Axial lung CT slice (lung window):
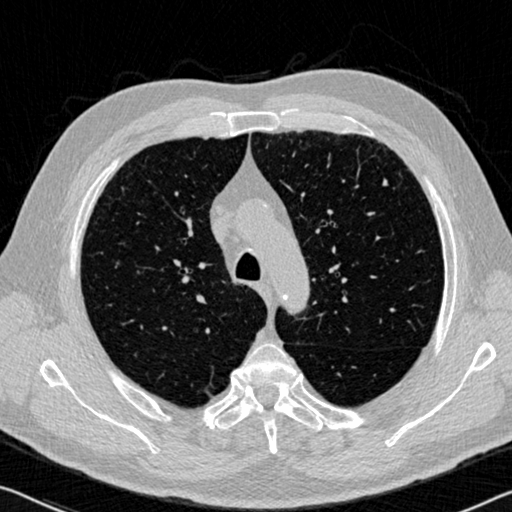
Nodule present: yes
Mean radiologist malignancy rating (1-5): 2.333